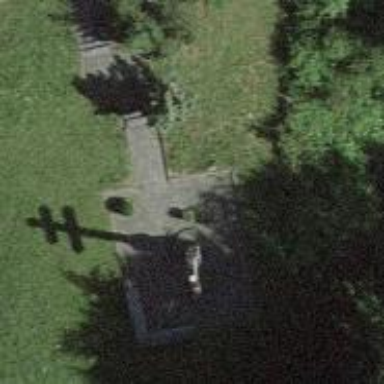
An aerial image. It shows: Wayside cross with historic significance.